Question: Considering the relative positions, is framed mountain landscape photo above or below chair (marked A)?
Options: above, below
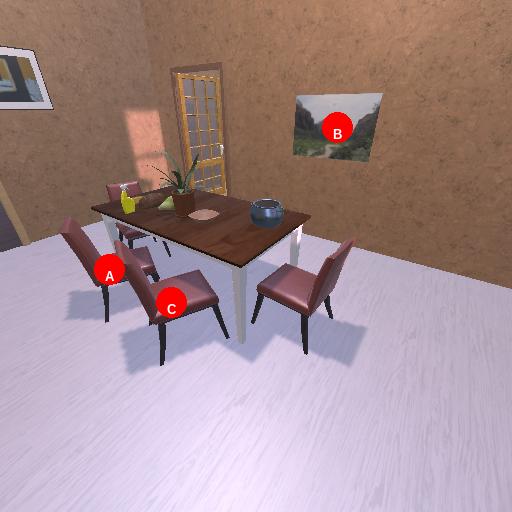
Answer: above